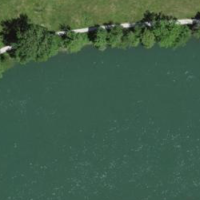
EUNIS habitat code: 15
Species observed at this site:
Filipendula ulmaria